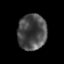
Tissue: prostate
Cell type: T cells
Senescence score: 0.3267
Nuclear area (px): 1008
Mean DAPI intensity: 74.347